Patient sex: F
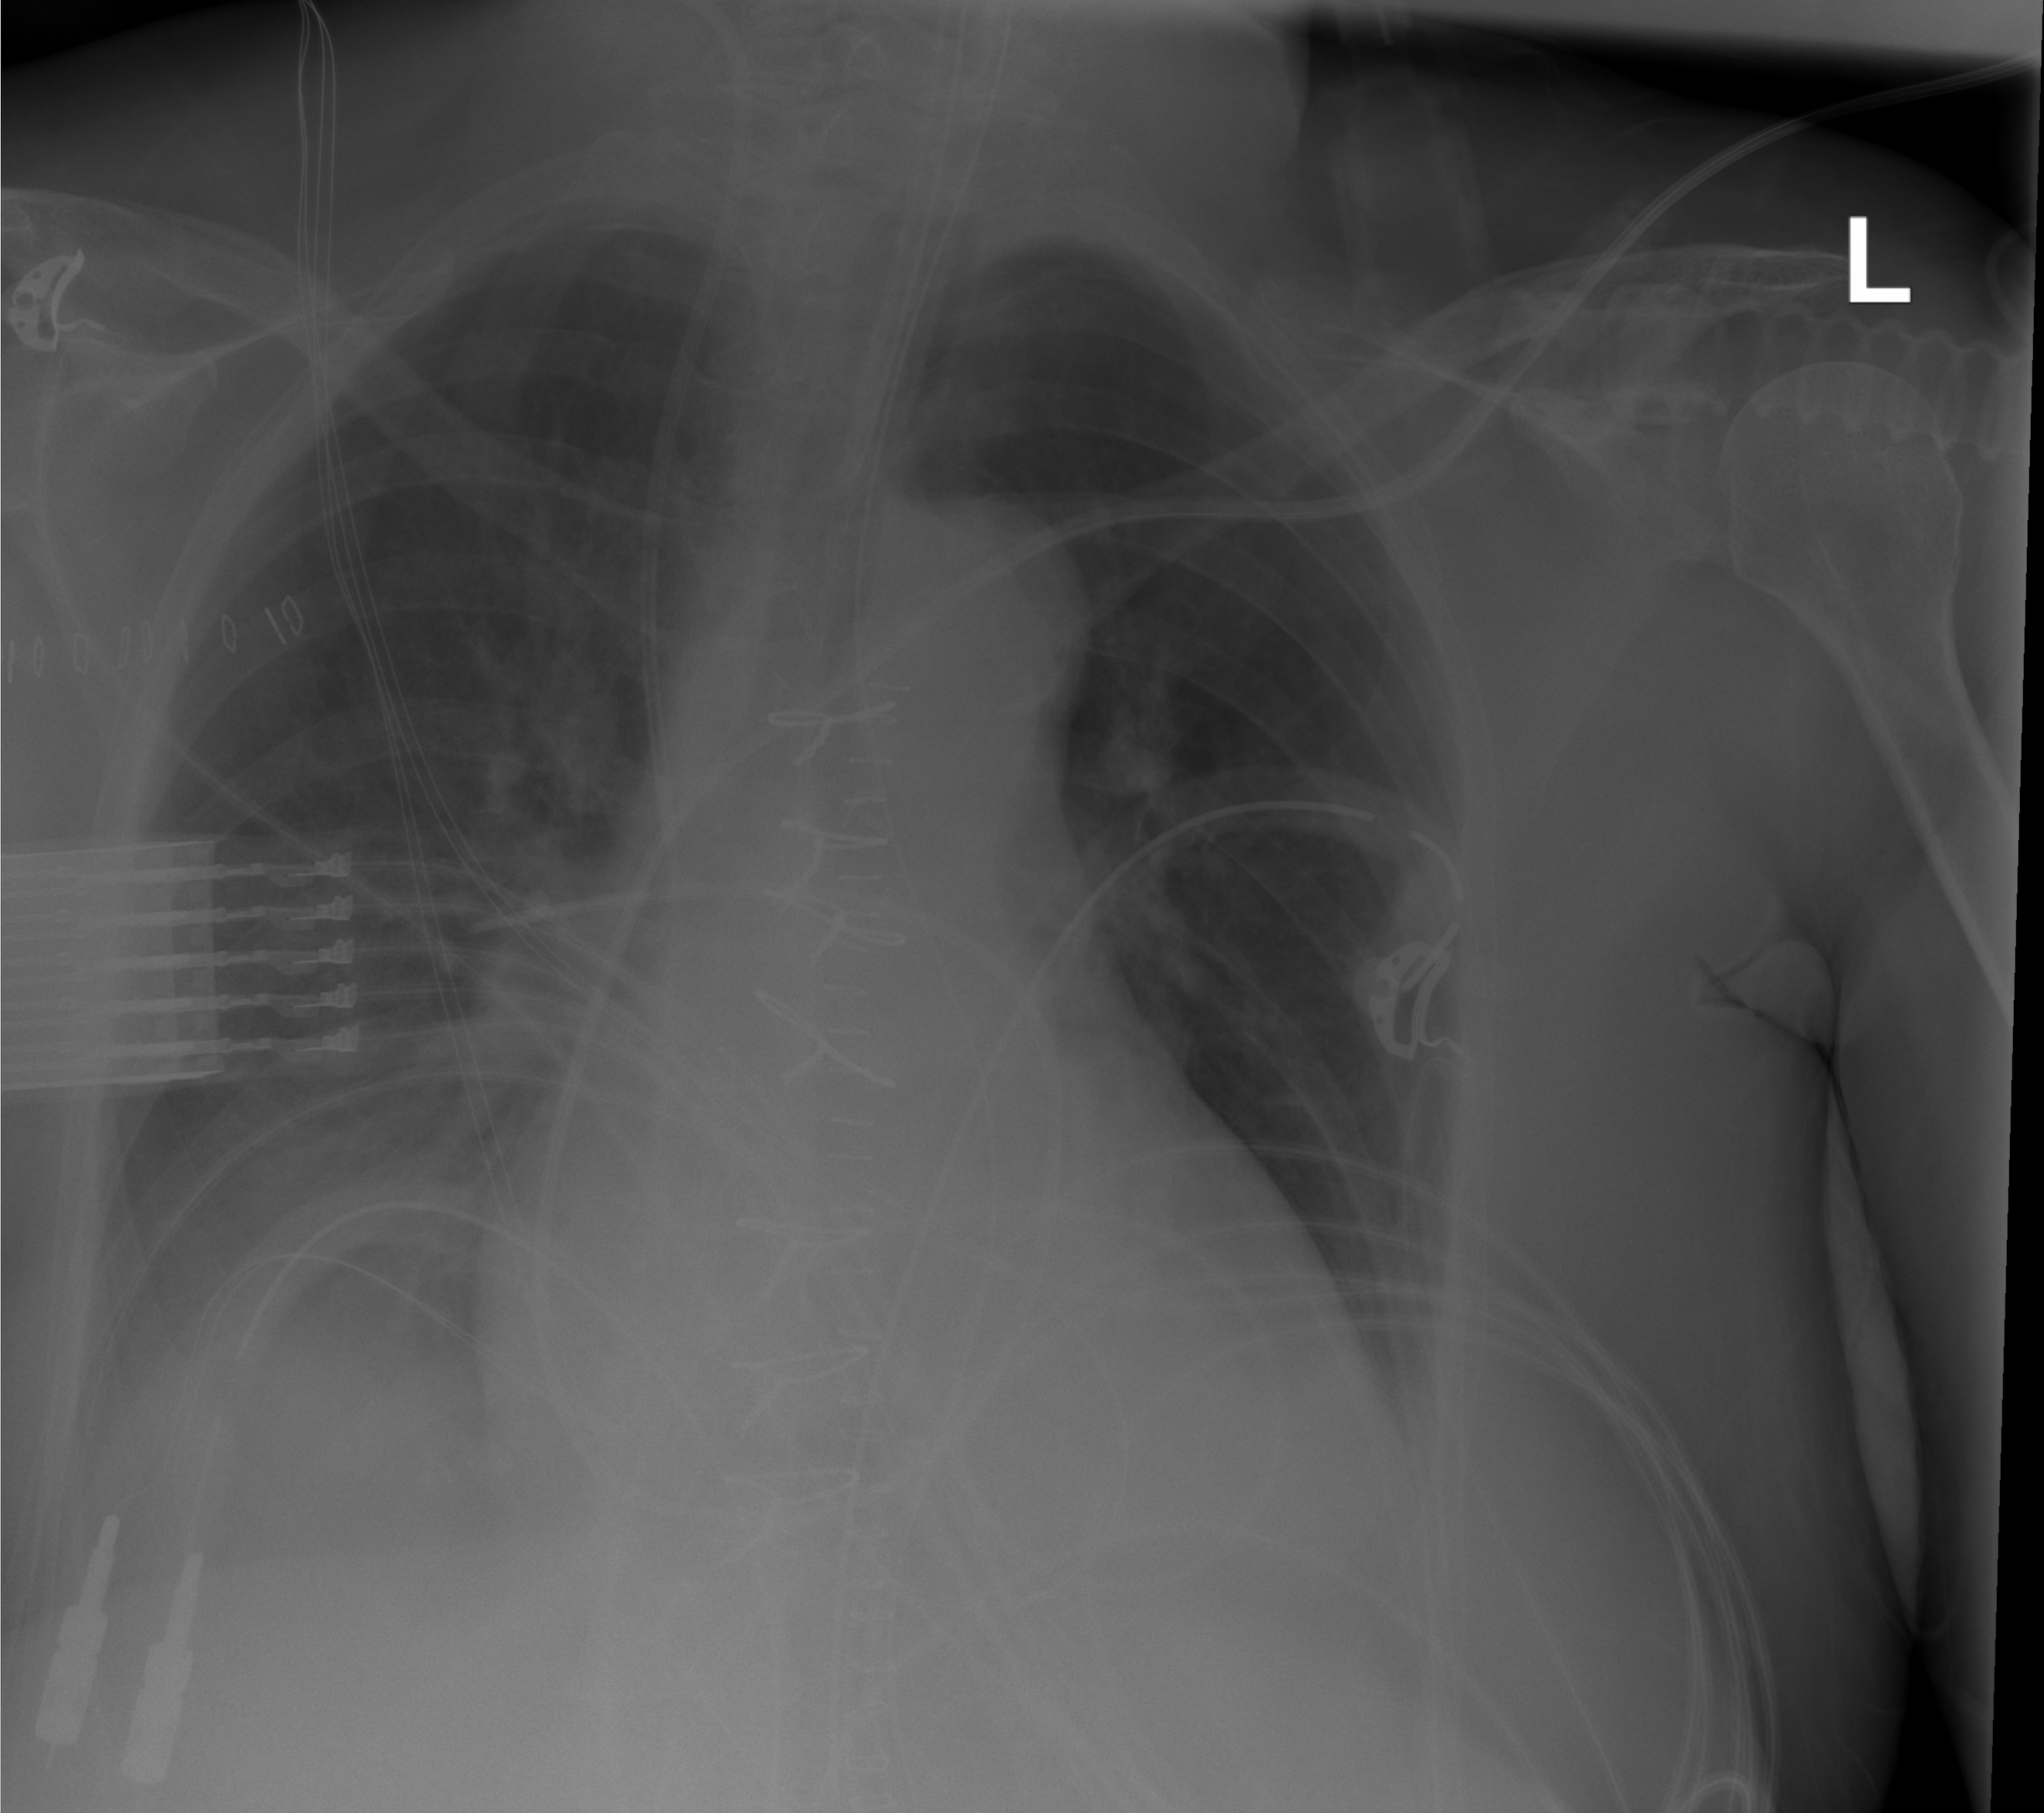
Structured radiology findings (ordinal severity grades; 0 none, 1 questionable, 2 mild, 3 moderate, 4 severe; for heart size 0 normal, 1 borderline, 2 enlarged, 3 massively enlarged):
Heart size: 2
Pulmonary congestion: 1
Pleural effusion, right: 0
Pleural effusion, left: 1
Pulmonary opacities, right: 0
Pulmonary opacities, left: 0
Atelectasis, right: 2
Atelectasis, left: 2